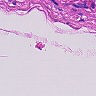
Metastatic tissue present: no